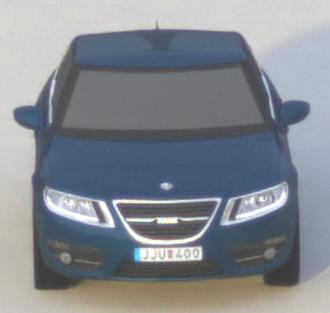
Make: Saab
Model: 5-Sep
Detailed model: 9-5 1.6T
Model produced from: 2010/06
Model produced until: 2011/12
Doors: 4
Color: blue
Road condition: dry road
Daytime: sunrise or sunset
Contrast: low contrast